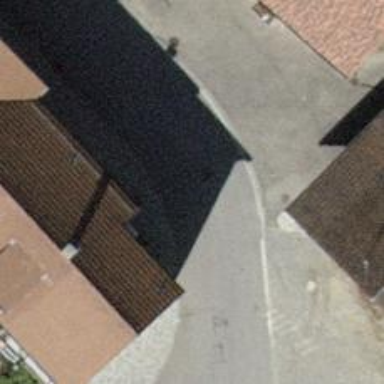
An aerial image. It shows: Residential road with asphalt surface and no sidewalks.